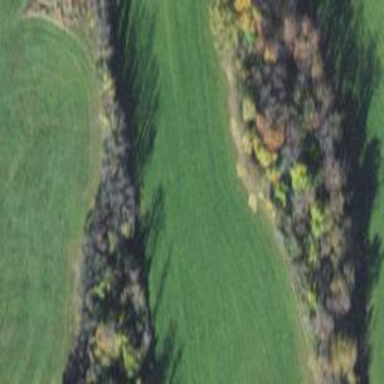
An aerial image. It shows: Lush woodland area covered with trees.